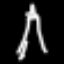
Label: The Eiffel Tower